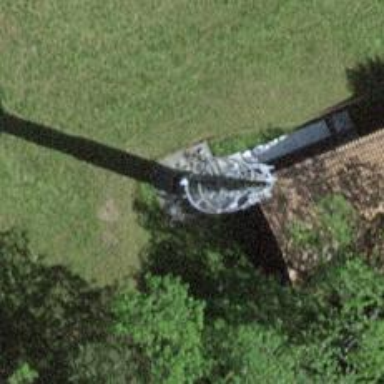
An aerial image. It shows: Communication tower.